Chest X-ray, PA view. Patient: 71 years old, sex F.
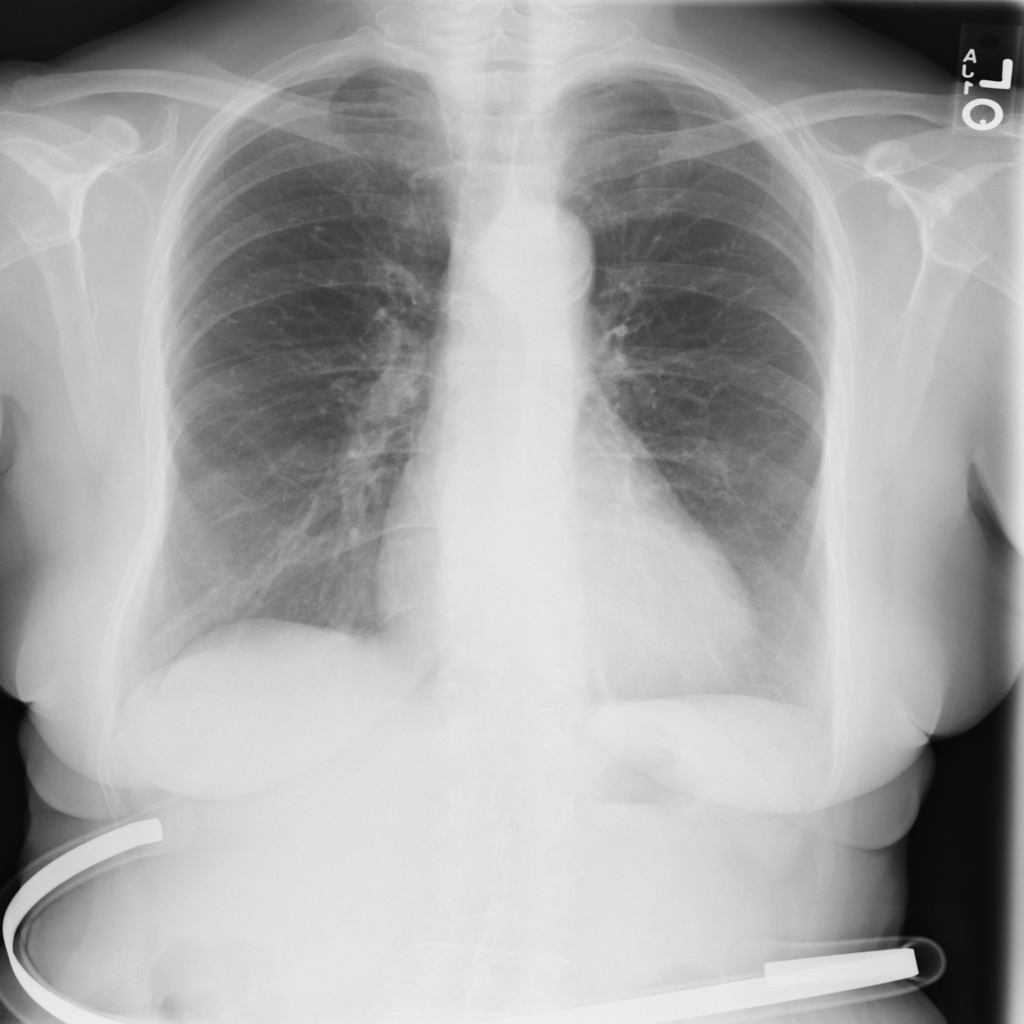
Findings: Cardiomegaly